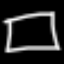
Label: square